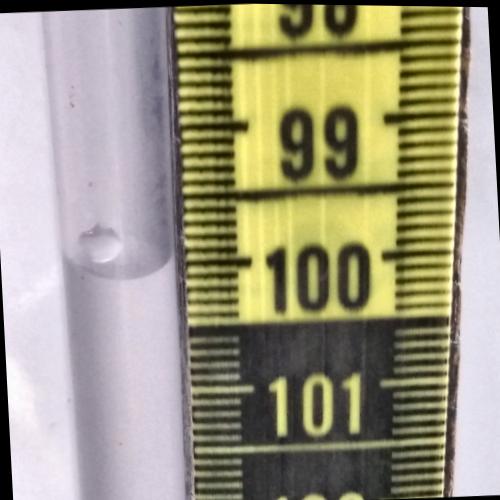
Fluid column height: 100.0 cm